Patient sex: M
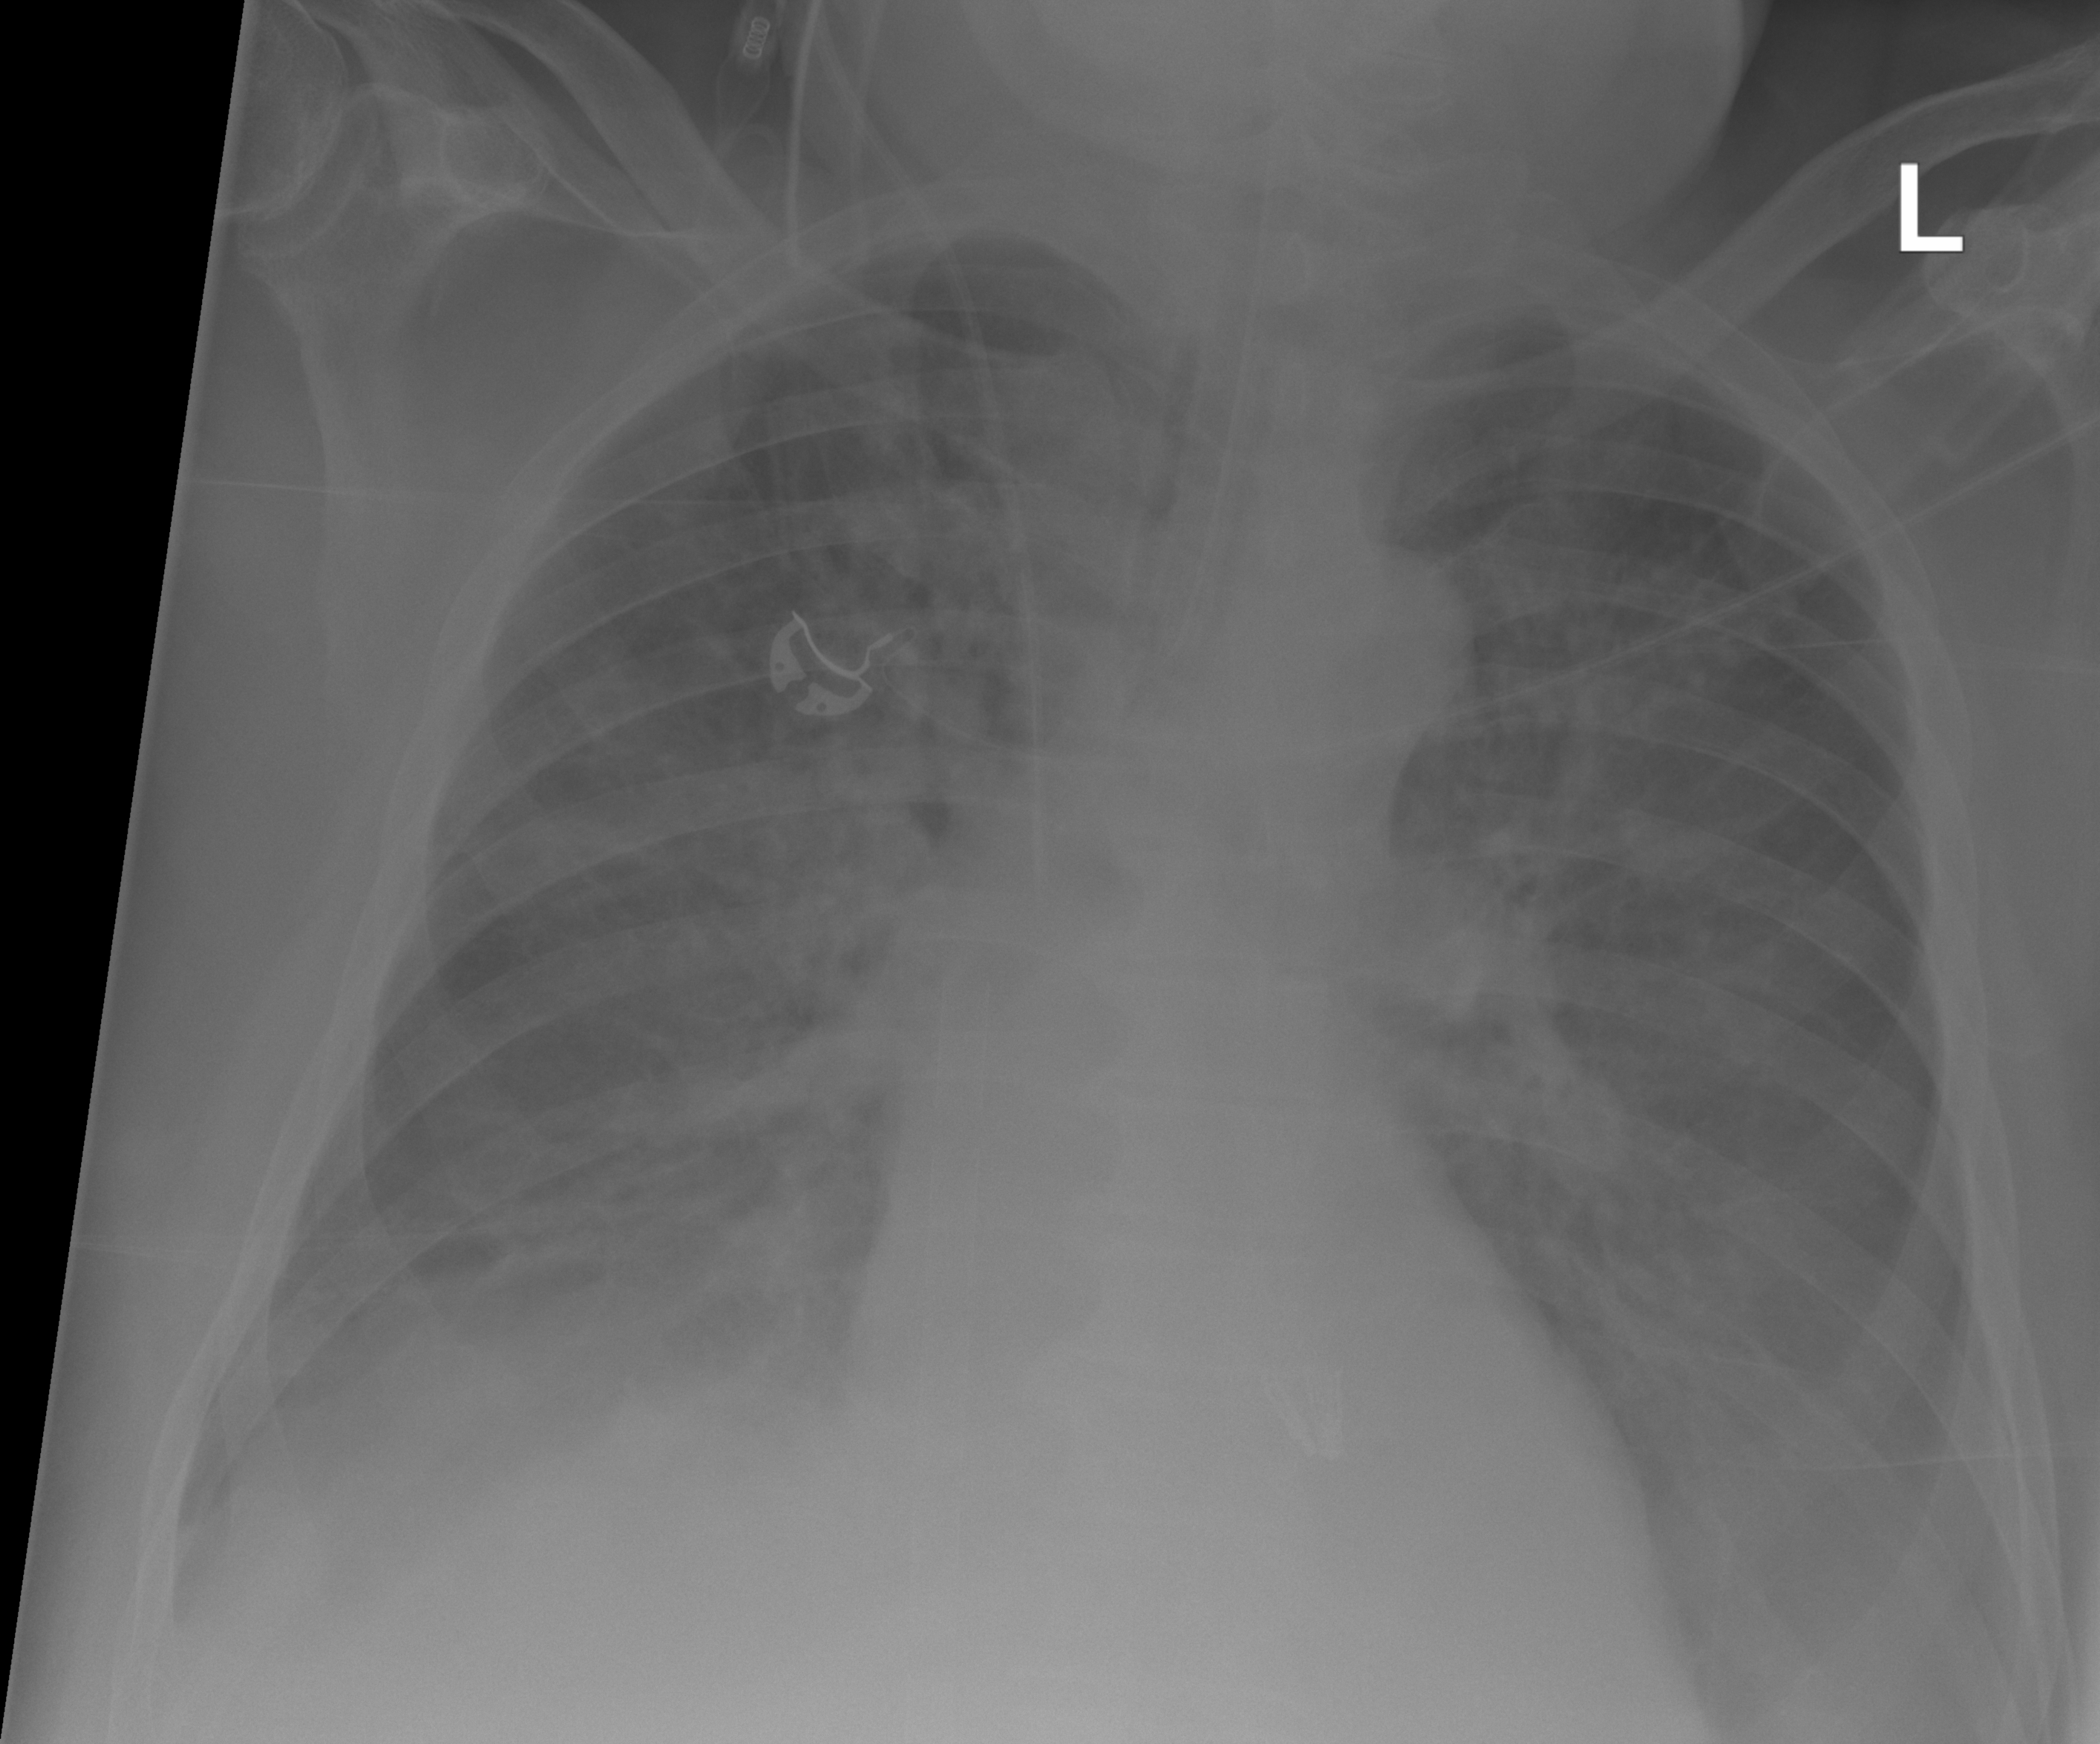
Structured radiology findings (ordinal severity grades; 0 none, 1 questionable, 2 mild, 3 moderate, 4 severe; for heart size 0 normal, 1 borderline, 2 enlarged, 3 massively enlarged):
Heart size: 1
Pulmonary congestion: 3
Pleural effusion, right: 3
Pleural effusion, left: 2
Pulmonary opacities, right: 2
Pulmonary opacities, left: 3
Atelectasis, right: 3
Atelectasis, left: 2